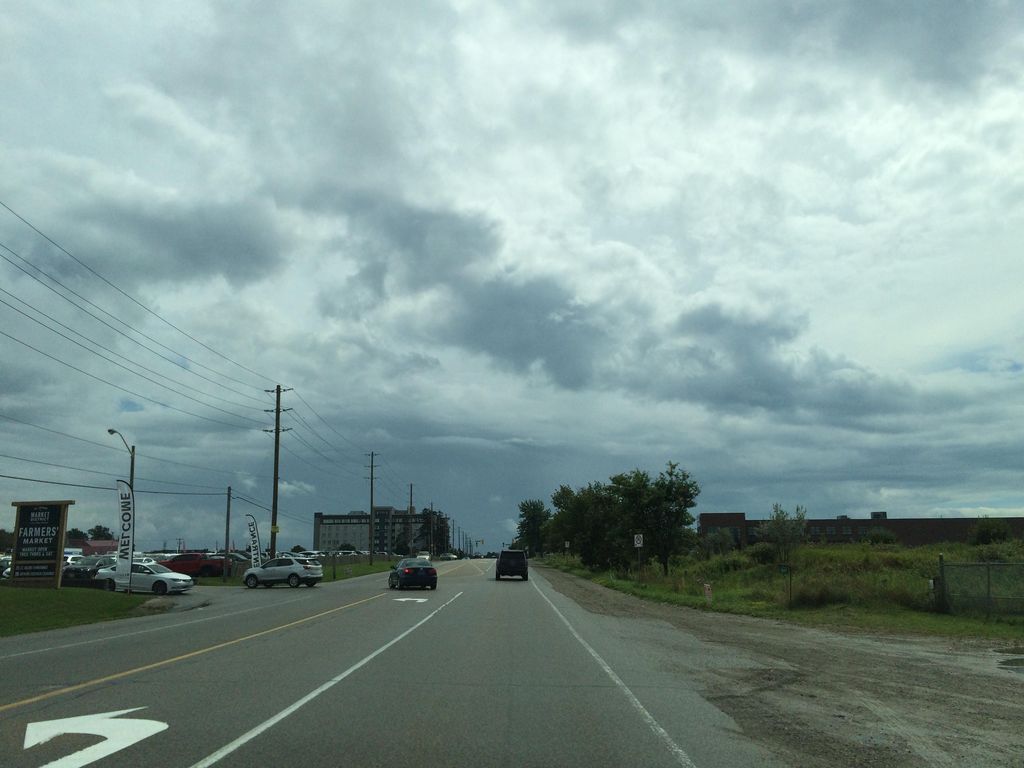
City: kitchener-waterloo